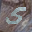
Label: 5